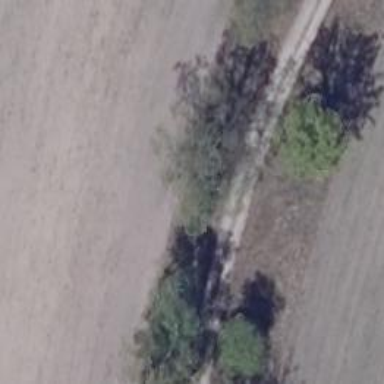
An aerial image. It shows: Row of trees in natural setting.